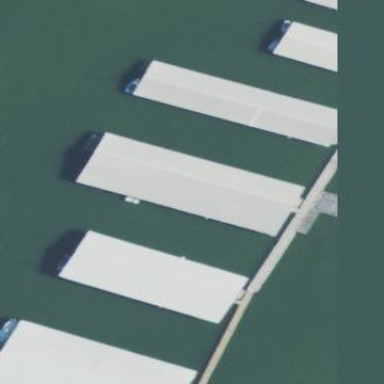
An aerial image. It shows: Boathouse building.